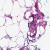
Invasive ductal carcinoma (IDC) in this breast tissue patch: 0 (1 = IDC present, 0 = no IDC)